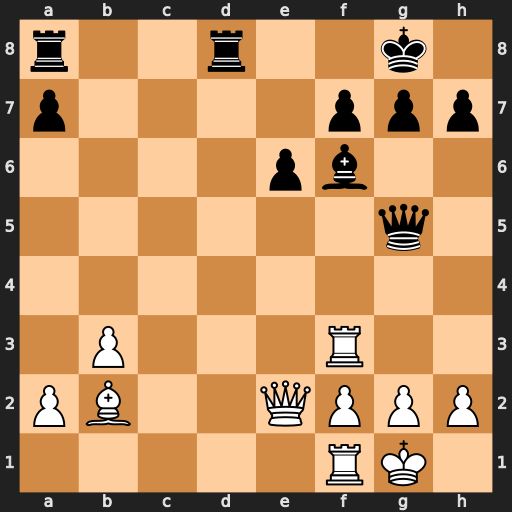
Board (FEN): r2r2k1/p4ppp/4pb2/6q1/8/1P3R2/PB2QPPP/5RK1
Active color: w
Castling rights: -
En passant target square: -
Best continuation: Bxf6 gxf6 Rg3